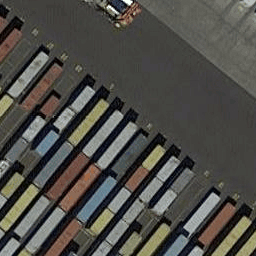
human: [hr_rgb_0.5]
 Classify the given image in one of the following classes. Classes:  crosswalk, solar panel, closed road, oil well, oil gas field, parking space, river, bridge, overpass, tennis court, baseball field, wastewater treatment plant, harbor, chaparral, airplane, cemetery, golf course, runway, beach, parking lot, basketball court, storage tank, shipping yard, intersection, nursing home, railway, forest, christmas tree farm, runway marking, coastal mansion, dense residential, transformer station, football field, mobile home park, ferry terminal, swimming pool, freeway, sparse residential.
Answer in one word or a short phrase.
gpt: shipping yard